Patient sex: M
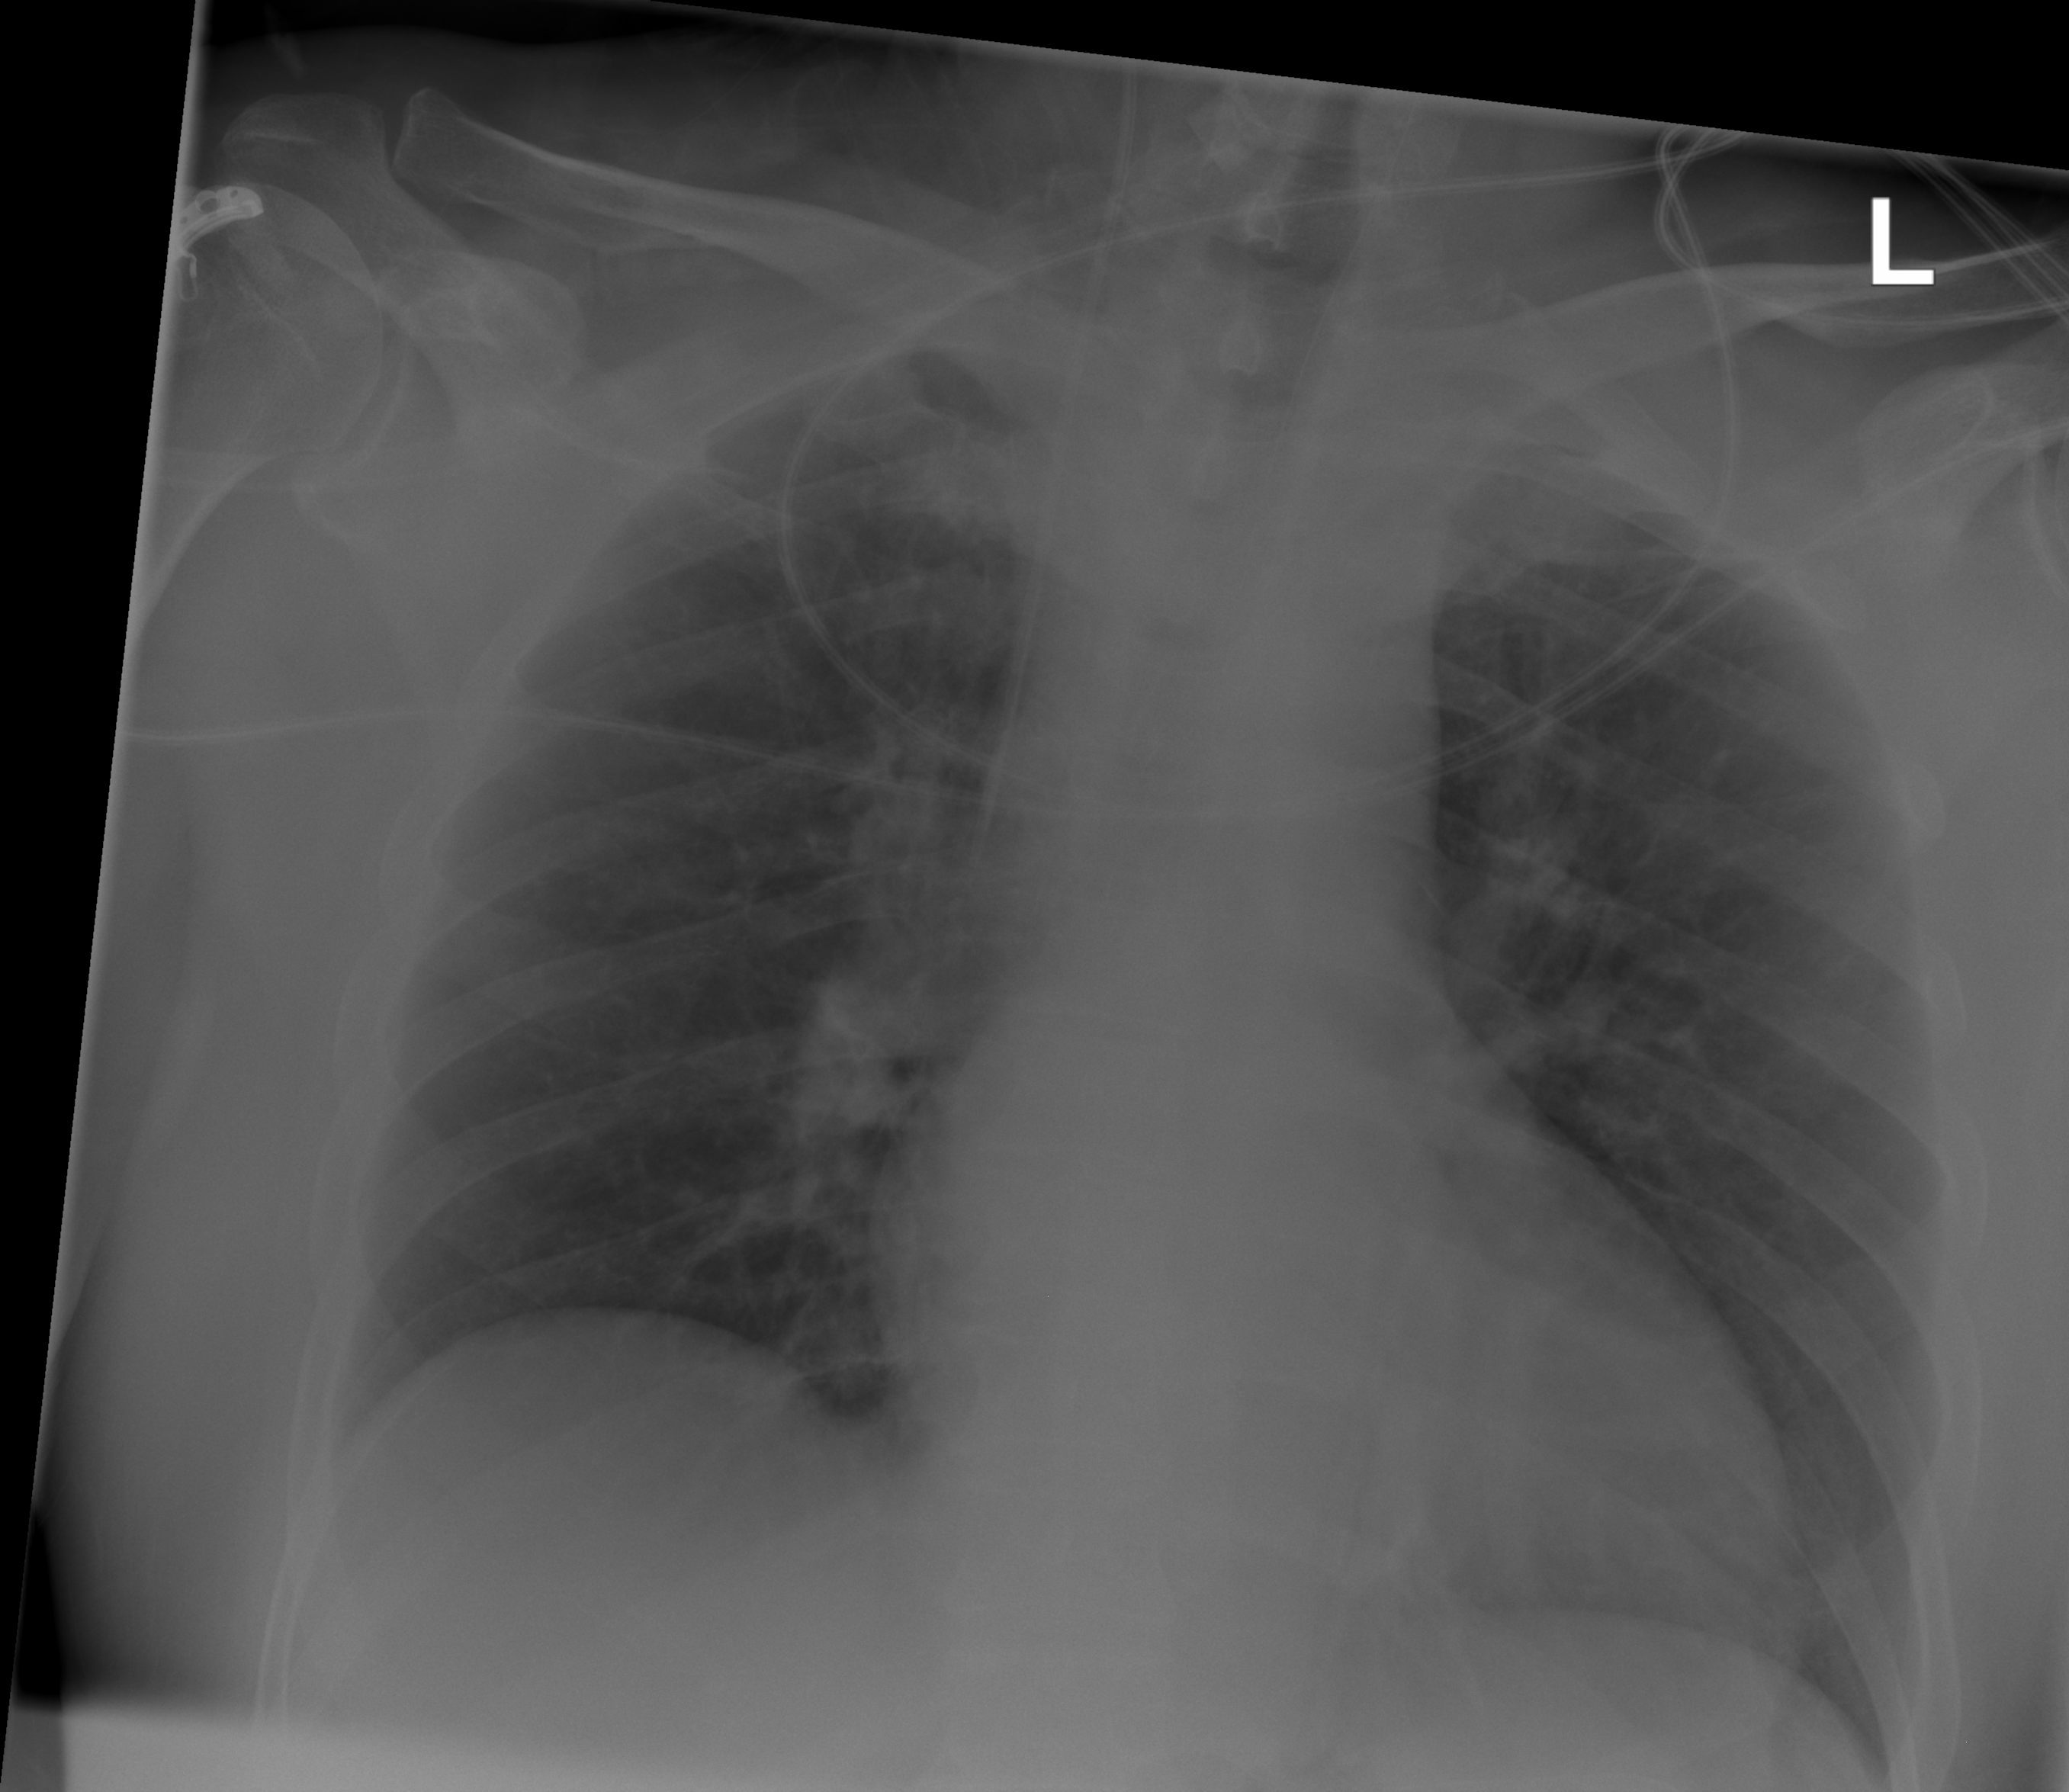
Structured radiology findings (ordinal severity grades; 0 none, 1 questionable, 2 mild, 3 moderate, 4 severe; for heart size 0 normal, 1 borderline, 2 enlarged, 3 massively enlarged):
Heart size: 2
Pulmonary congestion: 2
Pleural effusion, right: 0
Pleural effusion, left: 0
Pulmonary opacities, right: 0
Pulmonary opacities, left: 0
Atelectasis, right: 2
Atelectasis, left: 2